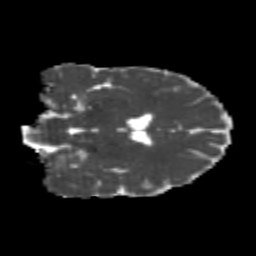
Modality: MD
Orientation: coronal
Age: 21
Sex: female
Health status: healthy
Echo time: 0.074 s